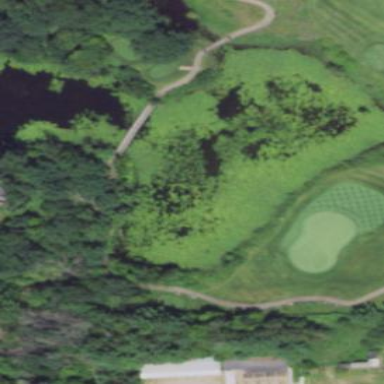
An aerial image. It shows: Area with grass used as rough in golf course.